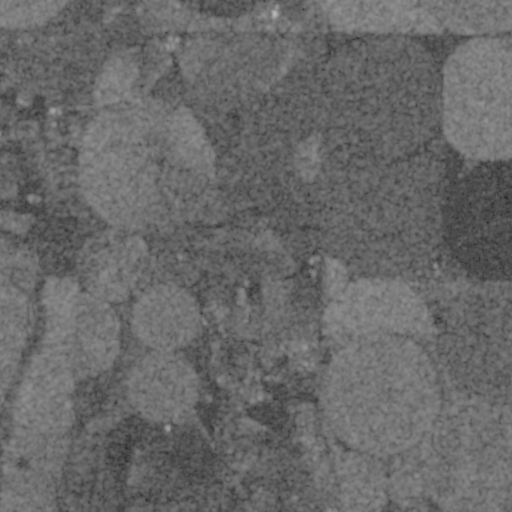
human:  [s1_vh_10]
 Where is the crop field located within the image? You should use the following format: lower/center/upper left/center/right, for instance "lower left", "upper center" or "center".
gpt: The crop field is located in the upper left of the image.
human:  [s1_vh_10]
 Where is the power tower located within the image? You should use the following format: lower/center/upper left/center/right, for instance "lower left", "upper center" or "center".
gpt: The power tower is located in the lower left of the image.
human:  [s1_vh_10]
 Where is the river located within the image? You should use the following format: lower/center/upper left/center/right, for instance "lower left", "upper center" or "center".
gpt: The river is located in the right of the image.
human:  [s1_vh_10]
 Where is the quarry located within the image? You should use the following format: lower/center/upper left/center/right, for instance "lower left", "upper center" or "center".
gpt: There is no quarry in the image.

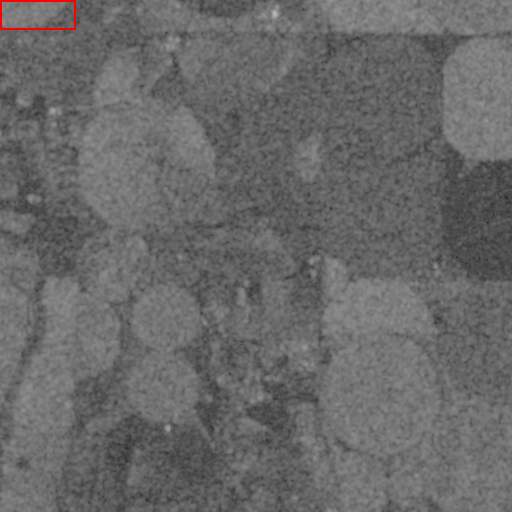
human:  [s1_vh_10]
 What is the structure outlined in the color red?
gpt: The structure outlined in red is a crop field.
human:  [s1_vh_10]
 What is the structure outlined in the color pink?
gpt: There is no pink outline.